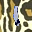
Label: 1